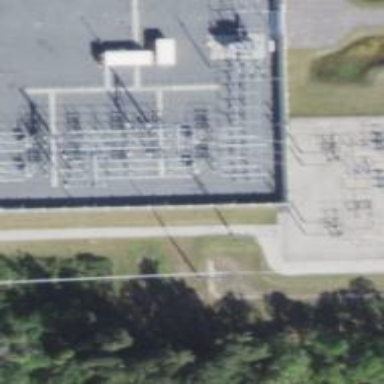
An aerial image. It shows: Switch for power supply.